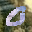
Label: 0